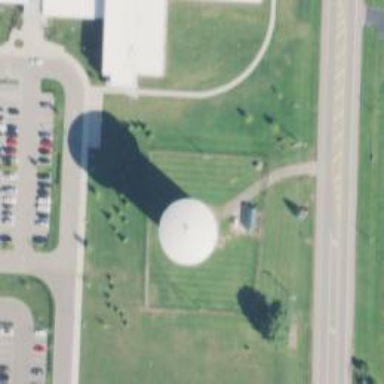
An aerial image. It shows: Water tower that is man-made.